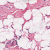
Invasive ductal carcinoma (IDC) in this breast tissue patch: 0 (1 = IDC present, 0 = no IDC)